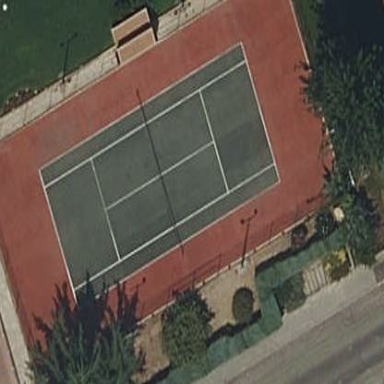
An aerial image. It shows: Tennis court on the leisure land pitch.